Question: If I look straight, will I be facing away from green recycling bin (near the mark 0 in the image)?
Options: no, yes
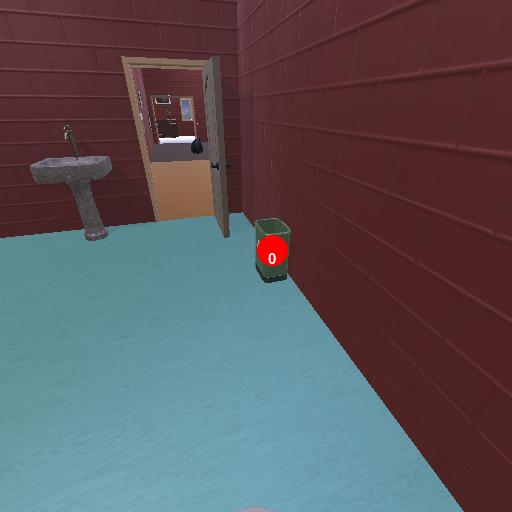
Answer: no